Field crop: maize
Growth stage: 2
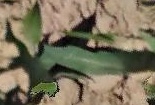
Species: maize